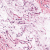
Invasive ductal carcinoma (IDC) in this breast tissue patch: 0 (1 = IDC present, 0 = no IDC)